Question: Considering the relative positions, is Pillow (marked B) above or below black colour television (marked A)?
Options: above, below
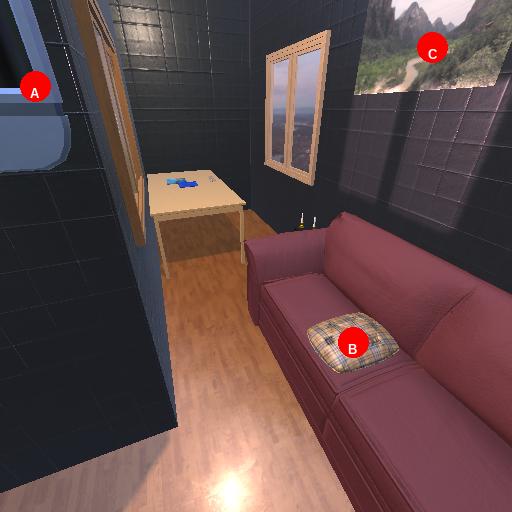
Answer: above